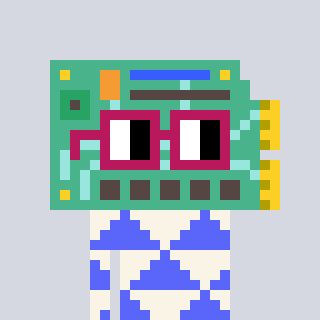
a pixel art character with square dark red glasses, a chipboard-shaped head and a purple-colored body on a cool background